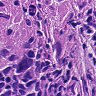
Metastatic tissue present: yes